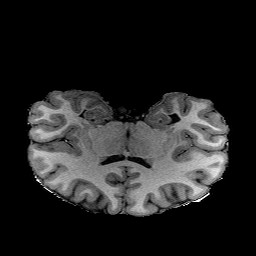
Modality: T1w
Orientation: sagittal